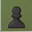
Piece: bP